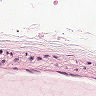
Metastatic tissue present: no